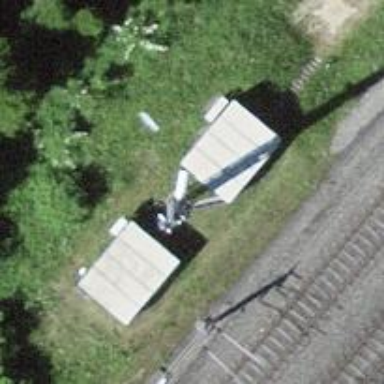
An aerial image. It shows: Telecommunication mast tower.